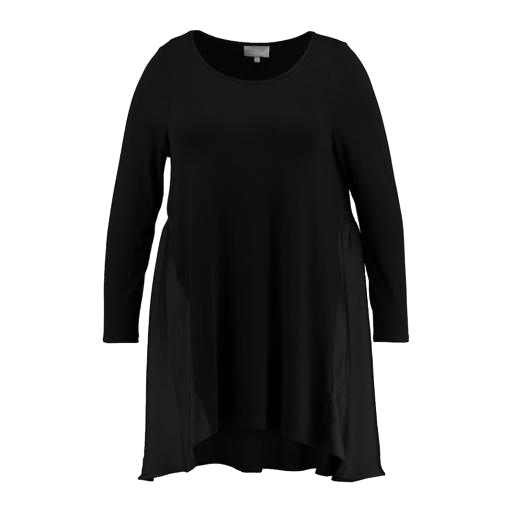
black plus size high-low top only macy, black long-sleeve tunic, black long-sleeved jersey top, white background